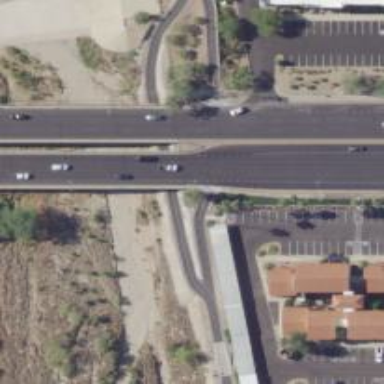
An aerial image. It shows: Primary highway with bridge.